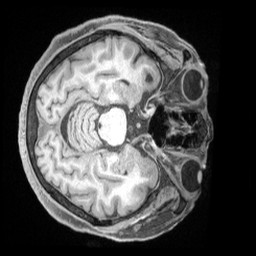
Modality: T1w
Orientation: axial
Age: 77
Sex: female
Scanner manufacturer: siemens
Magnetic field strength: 3 T
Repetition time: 2.5 s
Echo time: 0.00222 s